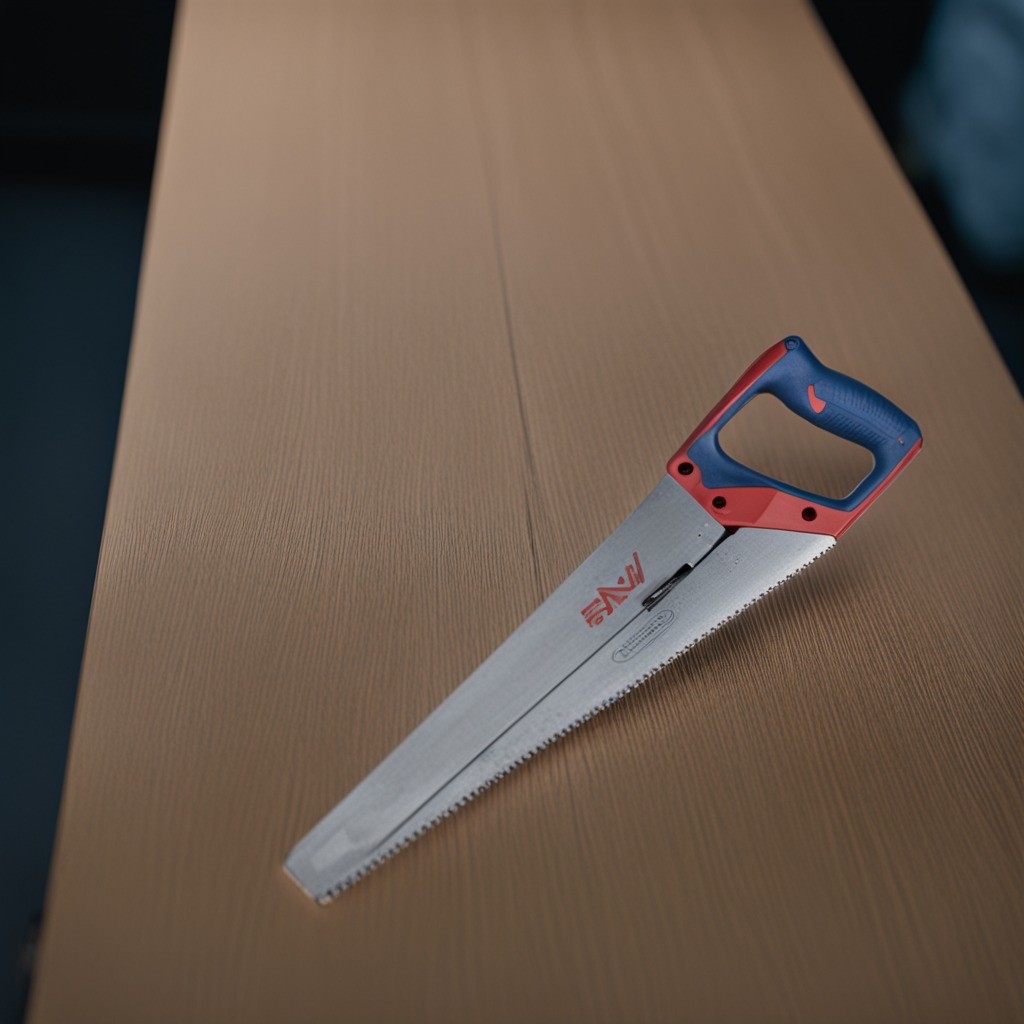
A metal saw is lying on a table.